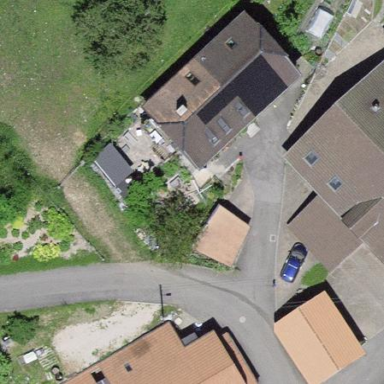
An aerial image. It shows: Residential building.